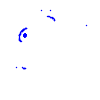
Particle: pion